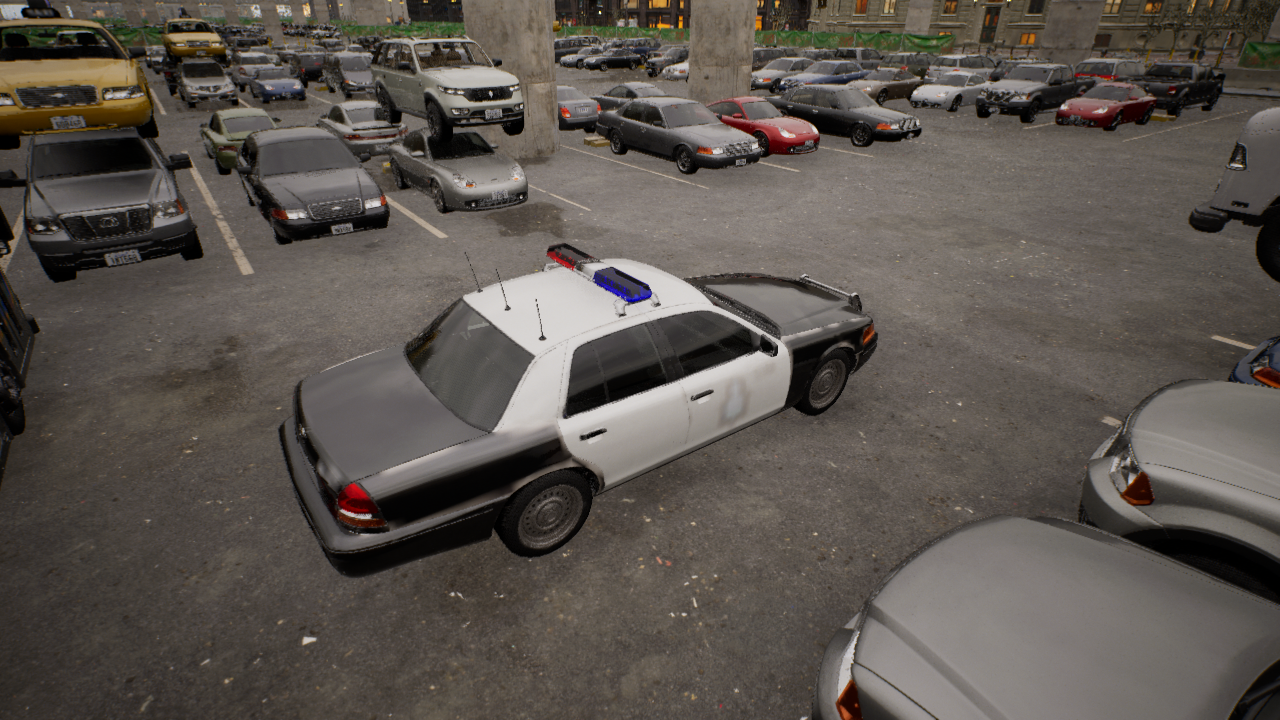
Venue: arterial
Lighting: golden hour
Vehicle rig: sedan